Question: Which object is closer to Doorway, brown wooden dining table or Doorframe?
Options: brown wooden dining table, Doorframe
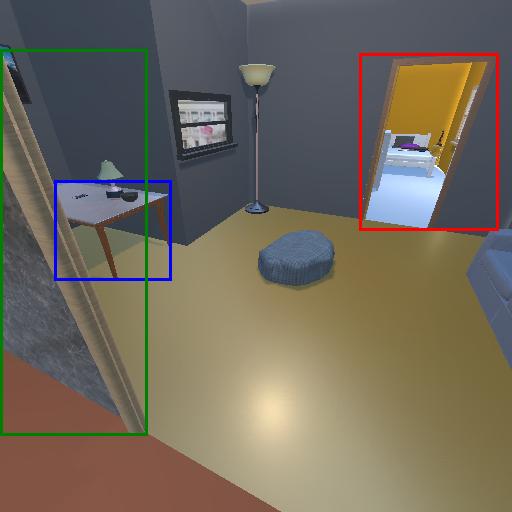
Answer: brown wooden dining table